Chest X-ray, AP view. Patient: 24 years old, sex M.
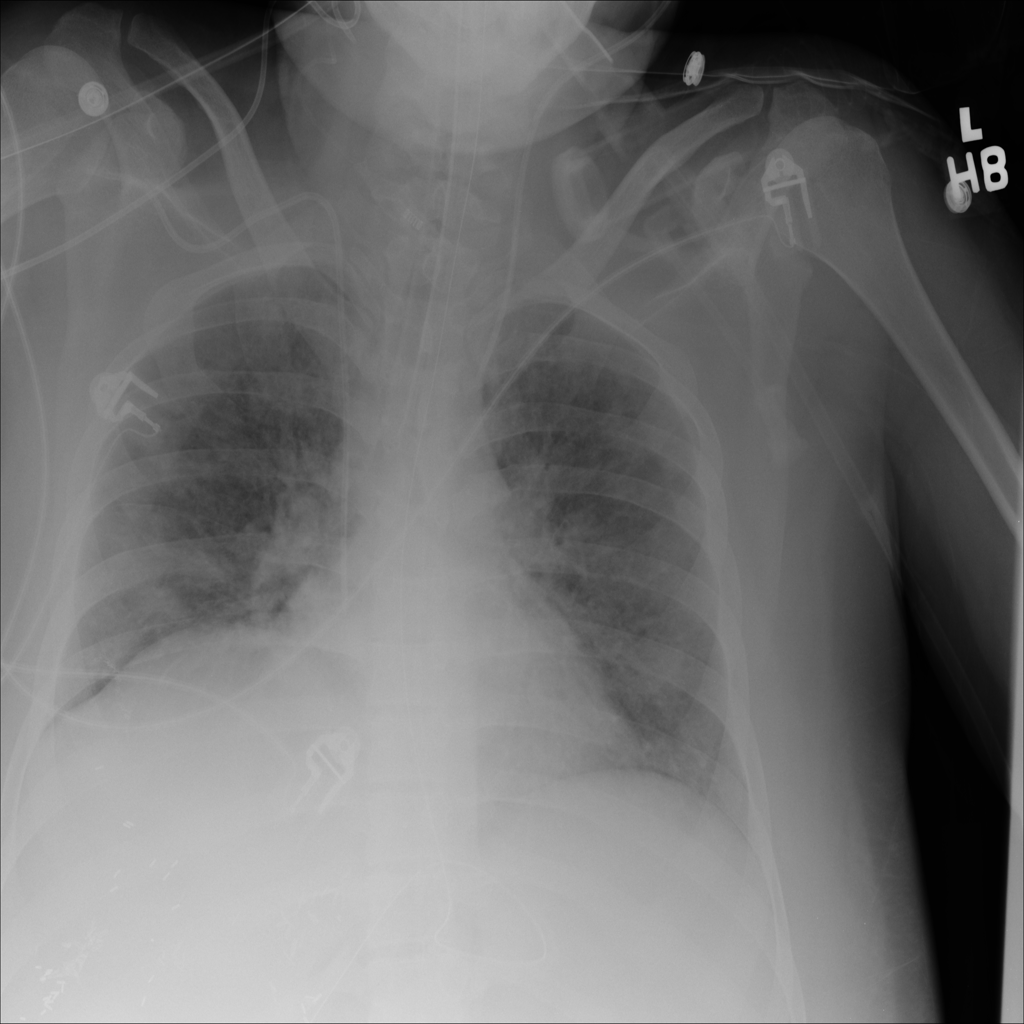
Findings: Infiltration